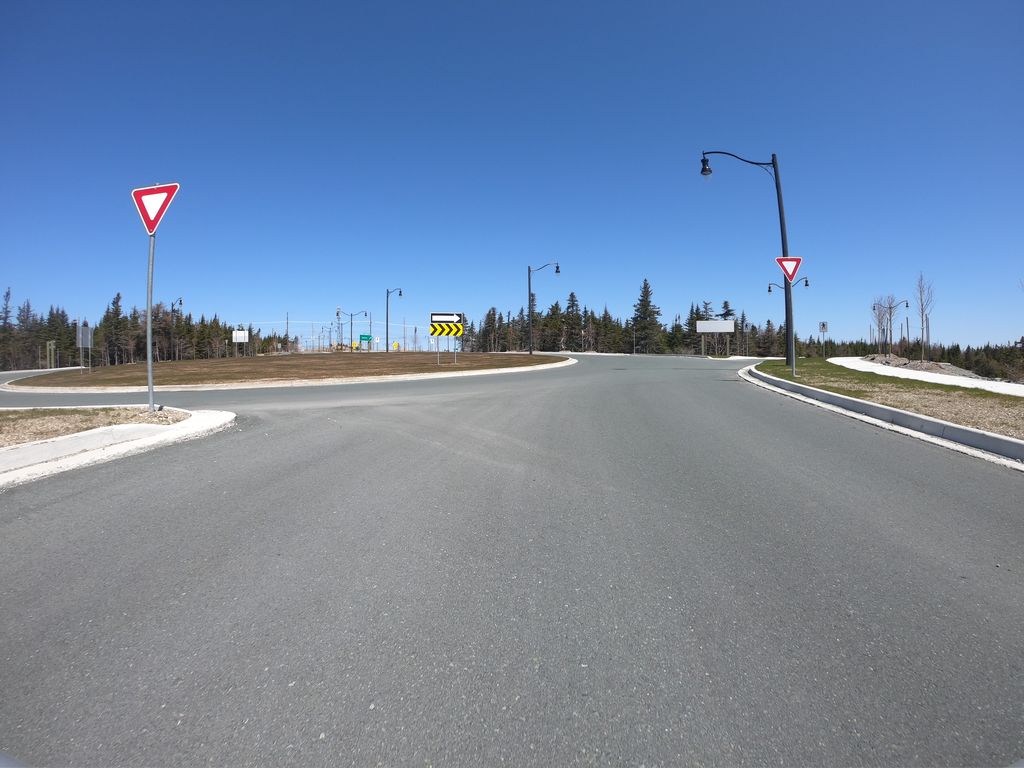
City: st_johns